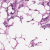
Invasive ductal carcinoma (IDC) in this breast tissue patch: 1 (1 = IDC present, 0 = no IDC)